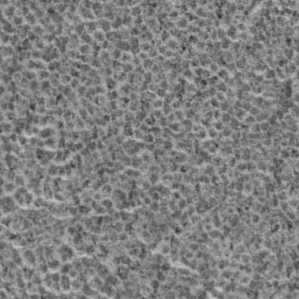
Label: frost